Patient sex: F
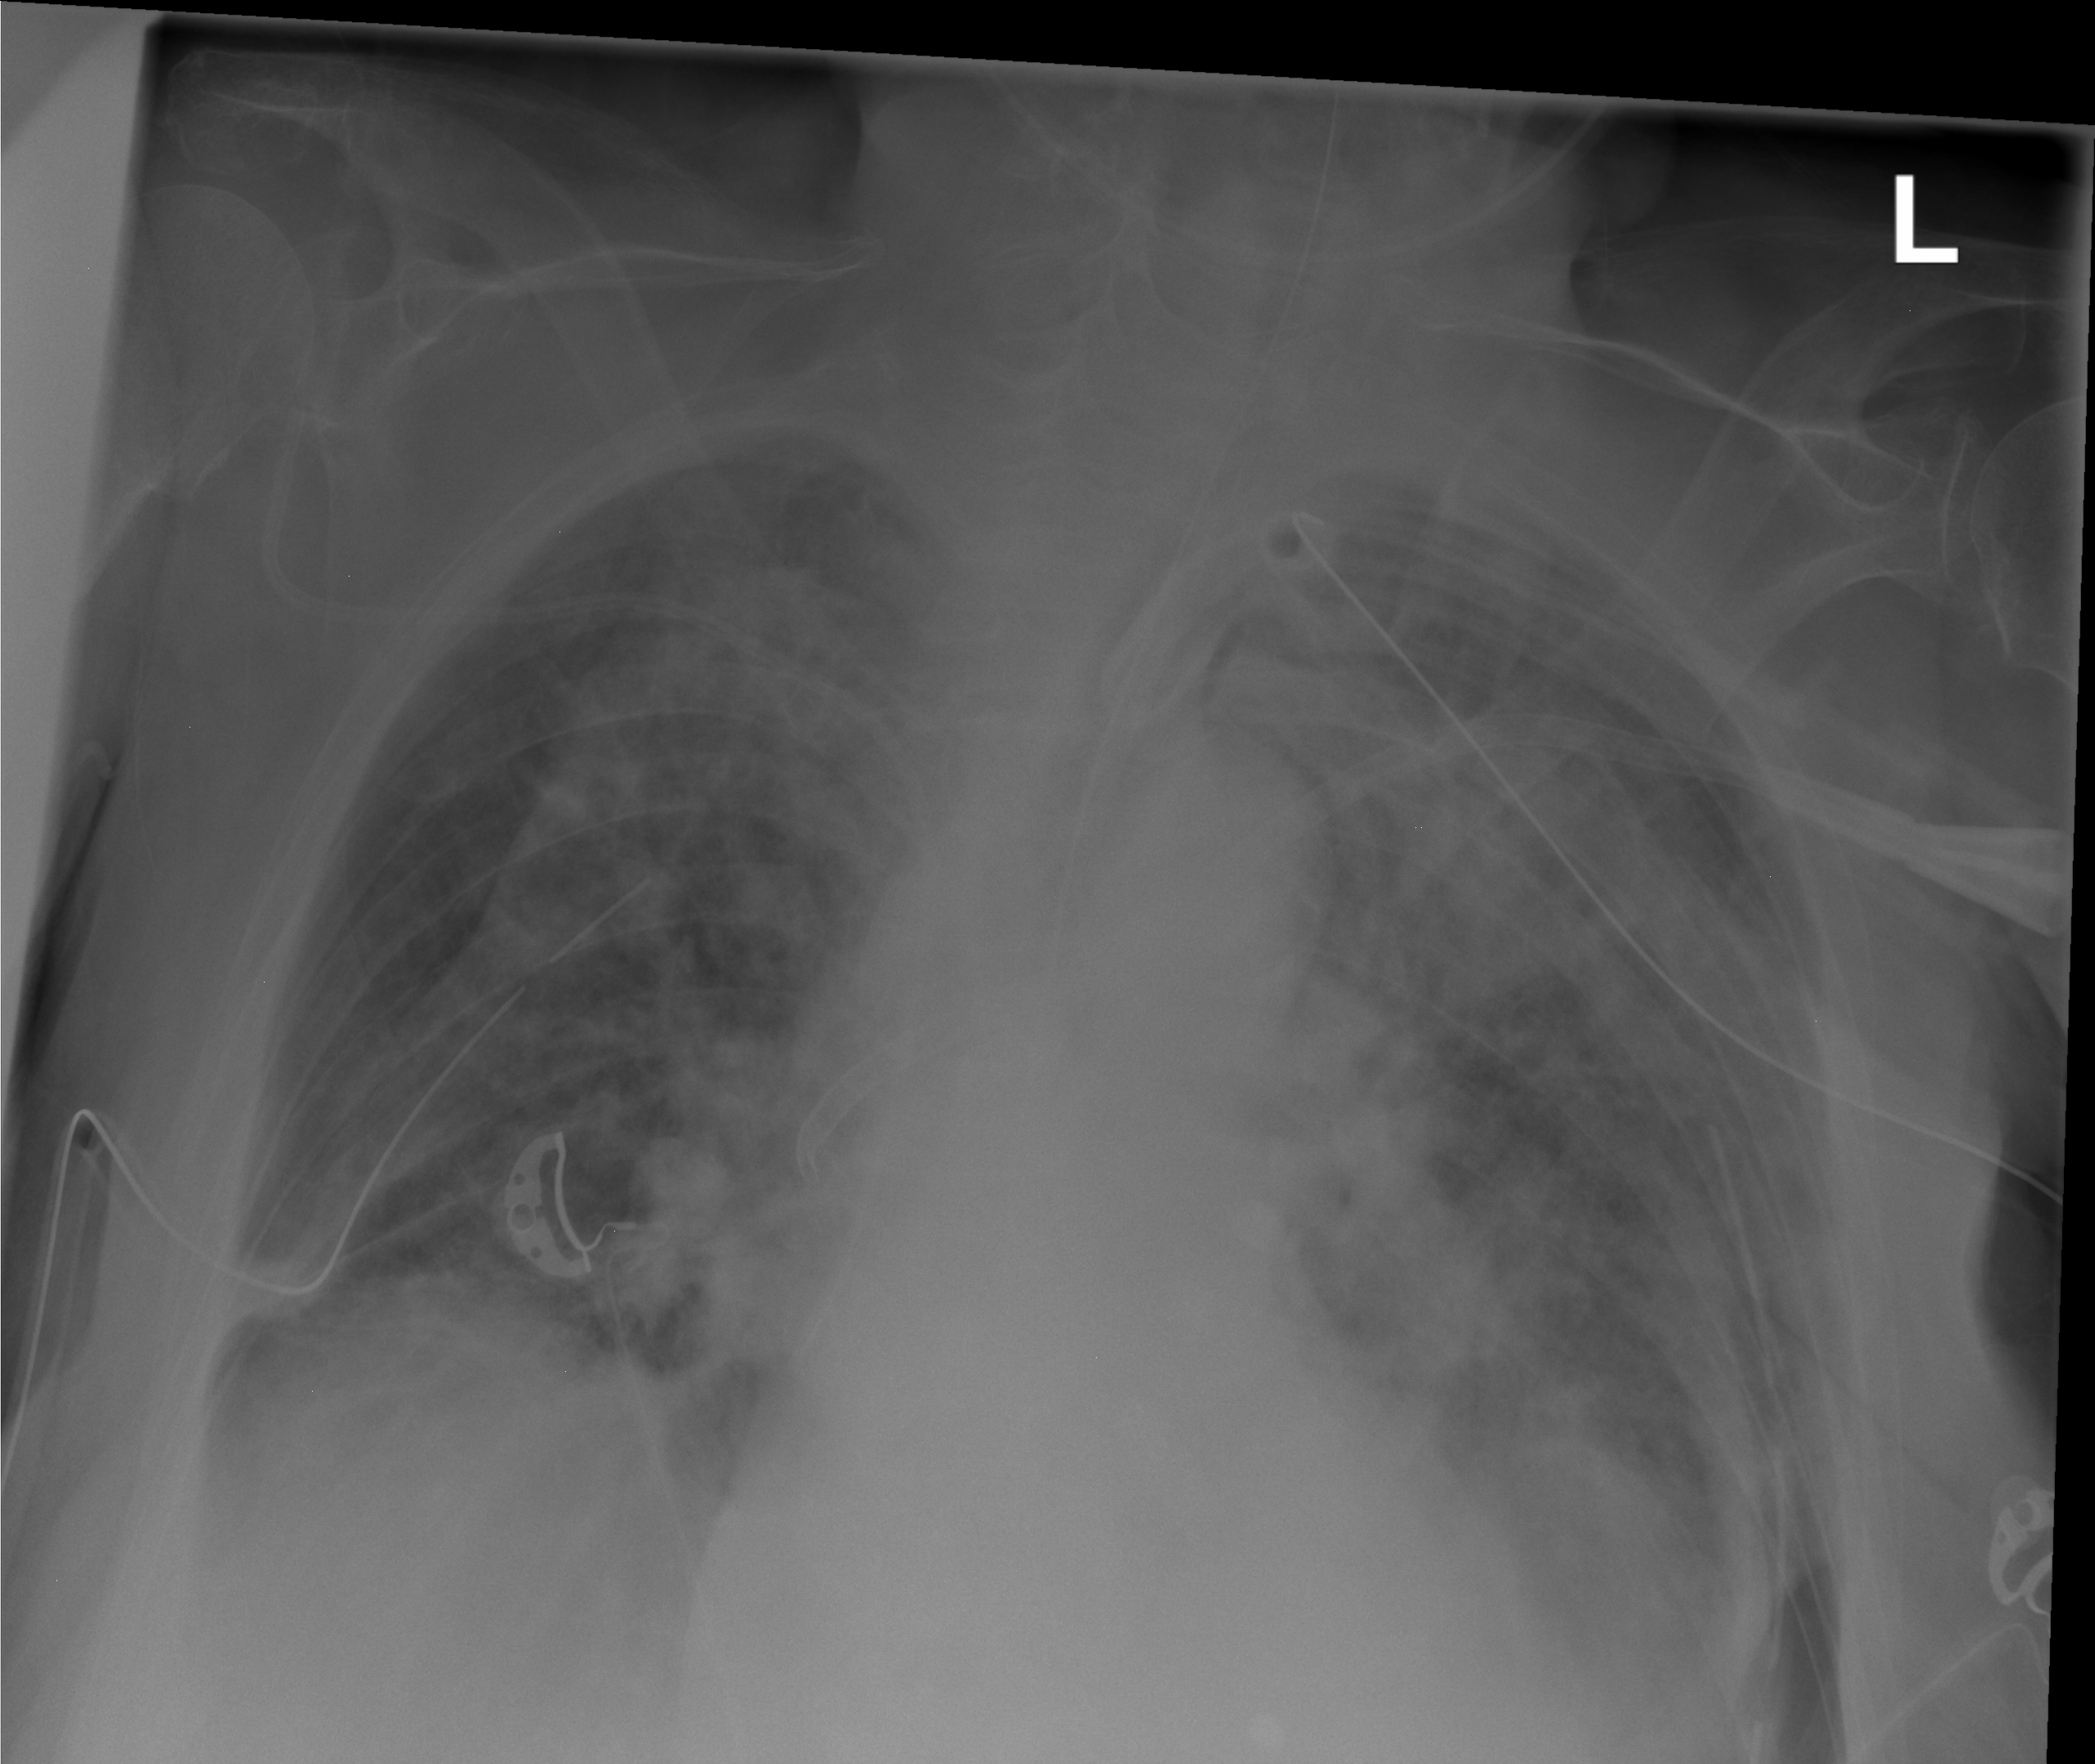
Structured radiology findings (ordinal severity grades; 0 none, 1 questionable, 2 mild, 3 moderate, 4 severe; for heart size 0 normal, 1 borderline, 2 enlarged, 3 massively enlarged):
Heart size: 2
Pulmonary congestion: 2
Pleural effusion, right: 2
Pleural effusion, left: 2
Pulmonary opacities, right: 3
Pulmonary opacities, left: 3
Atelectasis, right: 2
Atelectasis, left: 2